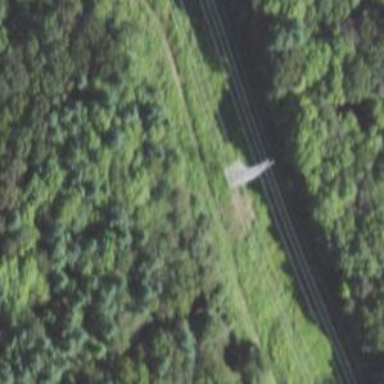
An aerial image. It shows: Lattice structure tower used for power transmission.